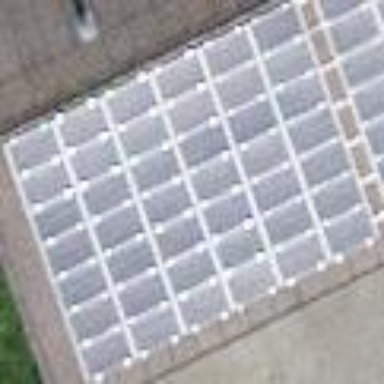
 consisting of solar photovoltaic panels."